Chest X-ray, PA view. Patient: 44 years old, sex F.
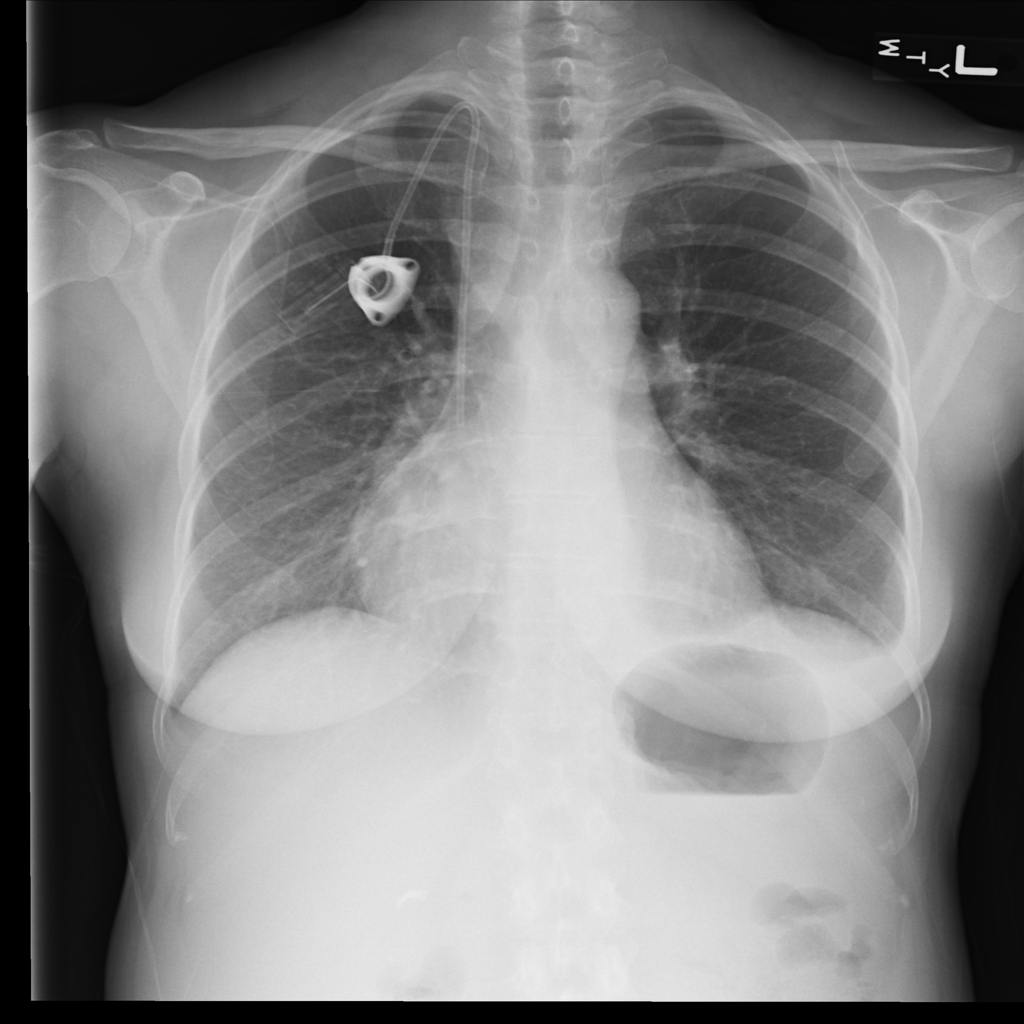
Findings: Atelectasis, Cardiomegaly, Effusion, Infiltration